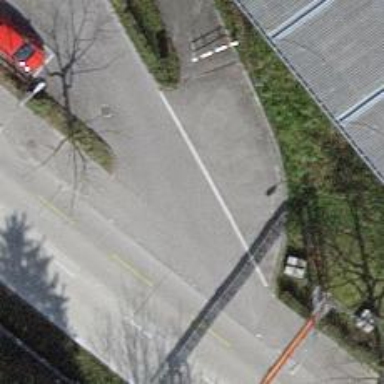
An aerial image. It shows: Asphalt road designated for service vehicles.